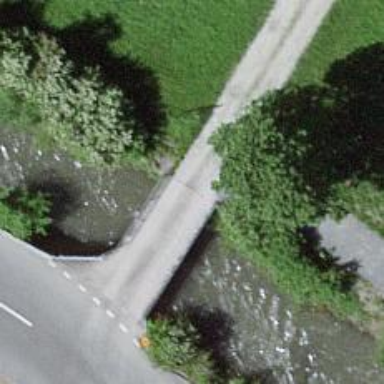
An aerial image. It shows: Service road that crosses over bridge.